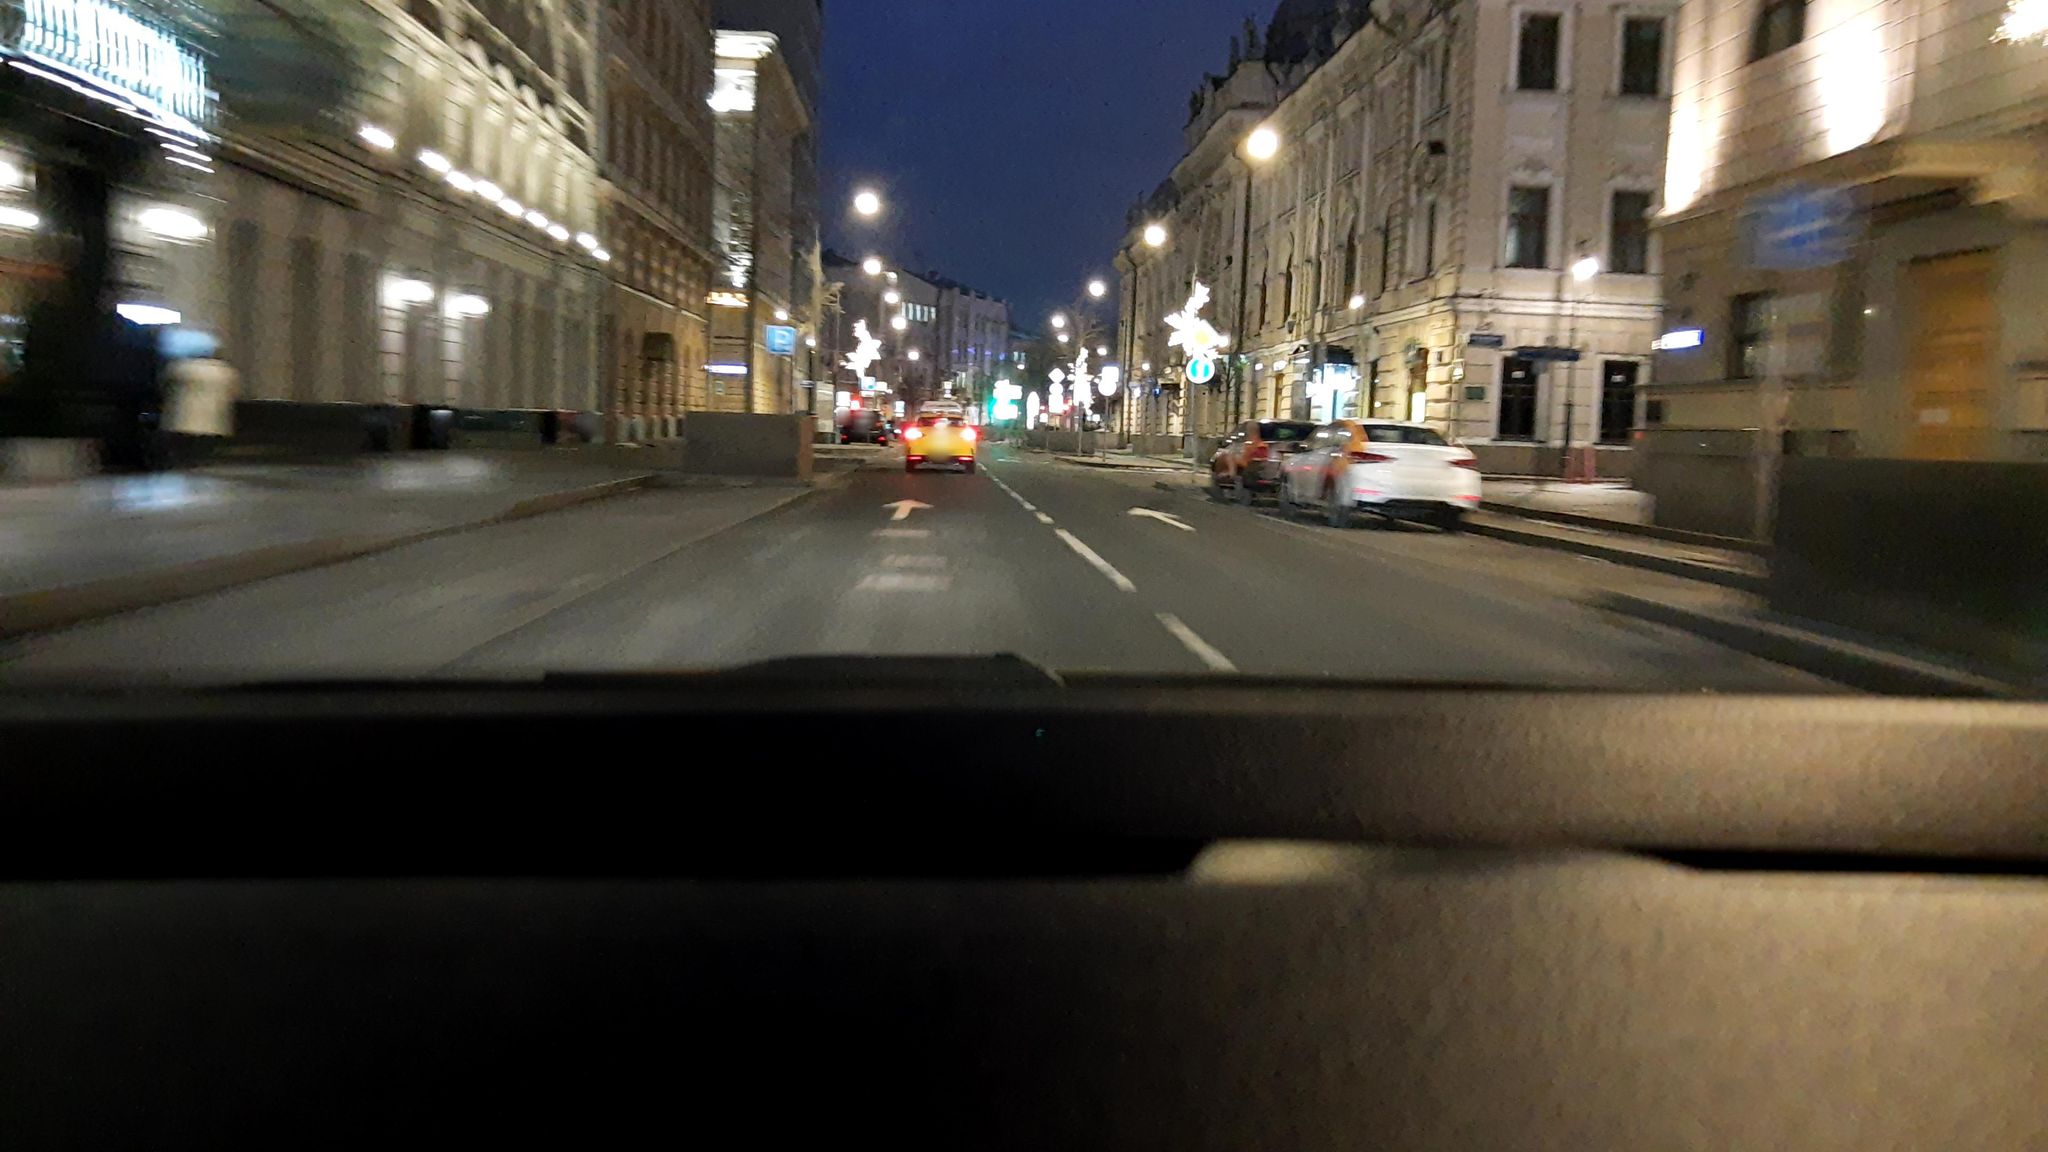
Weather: clear
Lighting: night
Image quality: slightly poor
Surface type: driving surface
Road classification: footway
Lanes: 2
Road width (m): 4.5
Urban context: urban centre
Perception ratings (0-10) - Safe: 0.78, Lively: 7.76, Beautiful: 6.53, Boring: 2.39, Depressing: 4.79, Wealthy: 6.74